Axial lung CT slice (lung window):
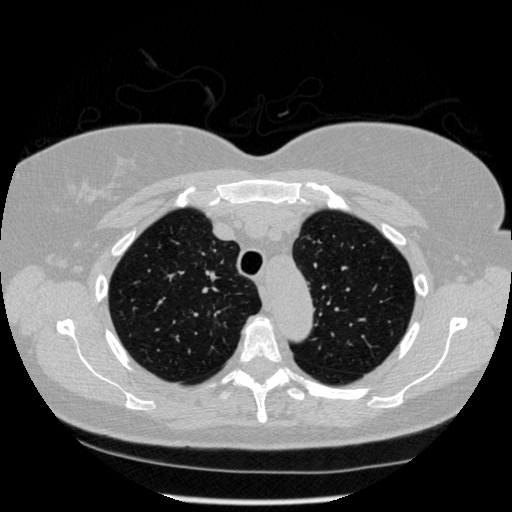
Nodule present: no